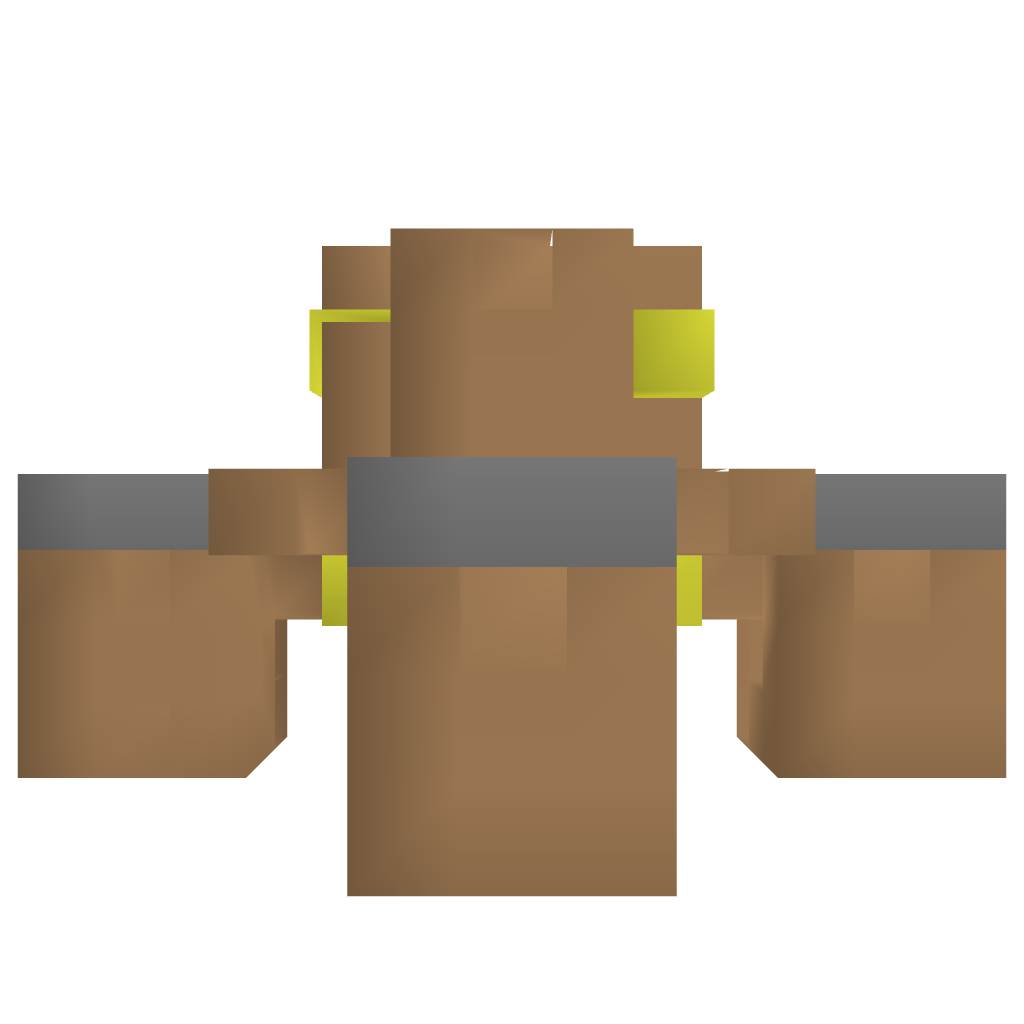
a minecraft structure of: Lamp Schematic bad low quality